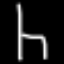
Label: chair